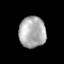
Tissue: lung
Cell type: Others
Senescence score: 0.6032
Nuclear area (px): 813
Mean DAPI intensity: 172.831